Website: apple
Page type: payment
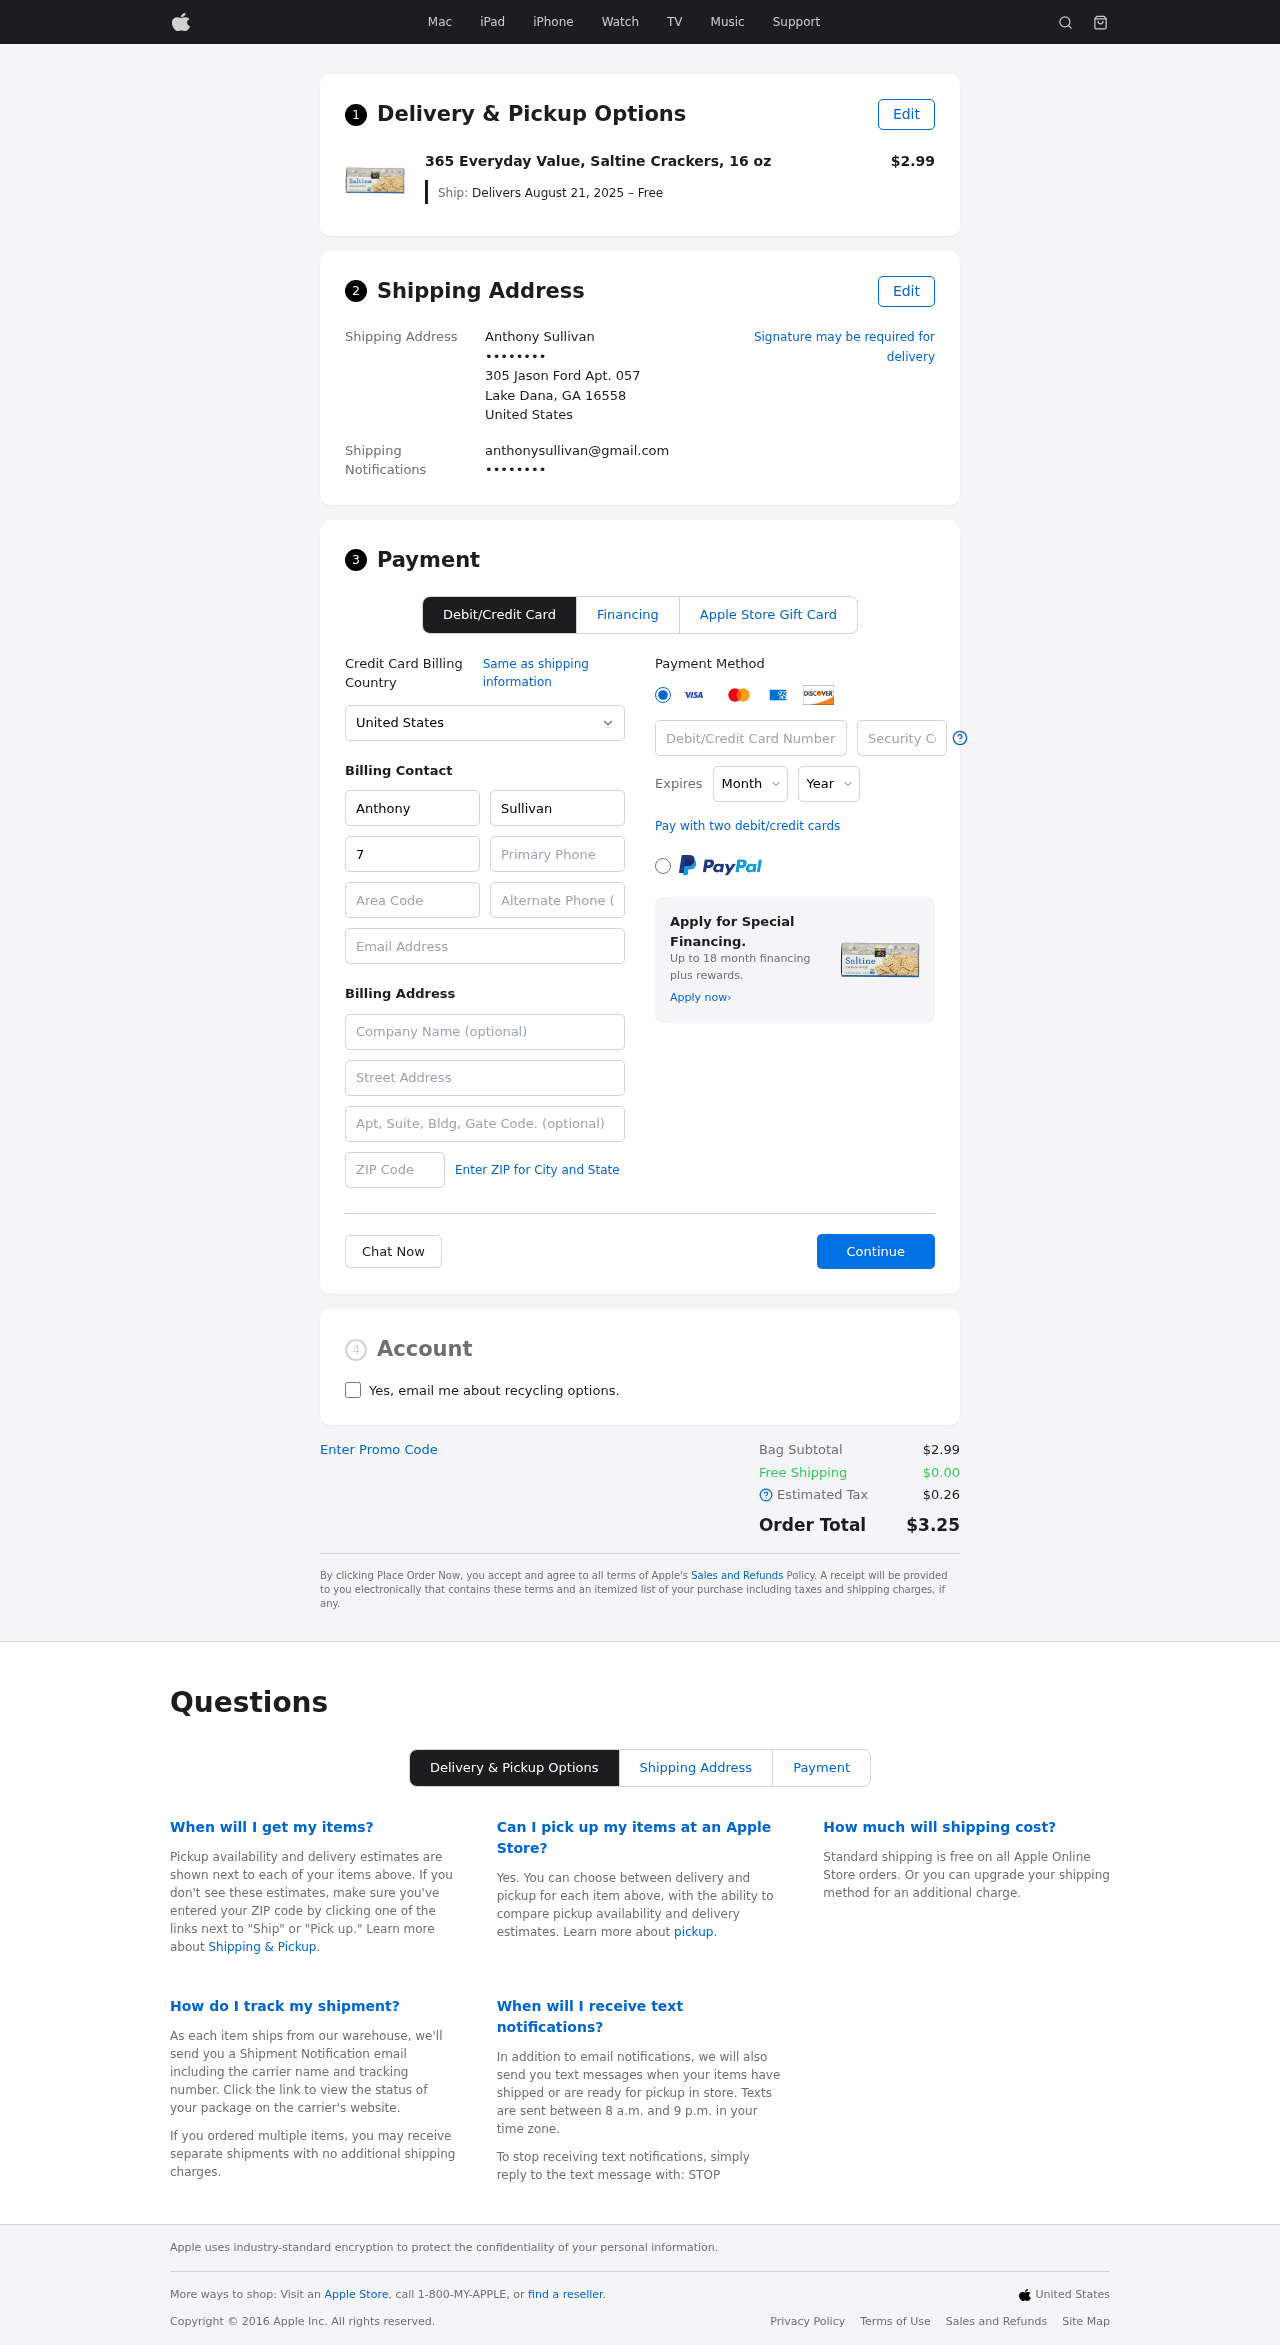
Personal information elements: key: PII_CARD_CVV
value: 906
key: PII_CARD_EXPIRY_MONTH
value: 02
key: PII_CARD_EXPIRY_YEAR
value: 29
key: PII_CARD_NUMBER
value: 4638 2354 0939 9007
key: PII_CITY_STATE_ZIP
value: Lake Dana, GA 16558
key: PII_COUNTRY
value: United States
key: PII_EMAIL
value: anthonysullivan@gmail.com
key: PII_EMAIL2
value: anthonysullivan@gmail.com
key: PII_FIRSTNAME
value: Anthony
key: PII_FULLNAME
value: Anthony Sullivan
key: PII_LASTNAME
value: Sullivan
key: PII_PHONE3
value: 7068953851
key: PII_PHONE_AREA
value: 706
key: PII_SECURITY_CODE
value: ID04
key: PII_STREET
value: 305 Jason Ford Apt. 057
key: PII_PHONE
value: ••••••••
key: PII_PHONE2
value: ••••••••
Product elements: key: PRODUCT1_NAME
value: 365 Everyday Value, Saltine Crackers, 16 oz
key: PRODUCT1_PRICE
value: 2.99
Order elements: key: ORDER_DELIVERY_DATE
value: Delivers August 21, 2025 – Free
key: ORDER_SUBTOTAL
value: $2.99
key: ORDER_SHIPPING_COST
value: $0.00
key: ORDER_TAX
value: $0.26
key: ORDER_TOTAL
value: $3.25